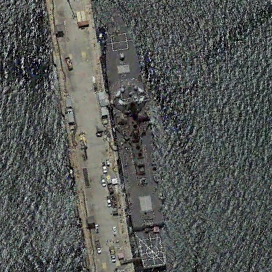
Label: destroyer